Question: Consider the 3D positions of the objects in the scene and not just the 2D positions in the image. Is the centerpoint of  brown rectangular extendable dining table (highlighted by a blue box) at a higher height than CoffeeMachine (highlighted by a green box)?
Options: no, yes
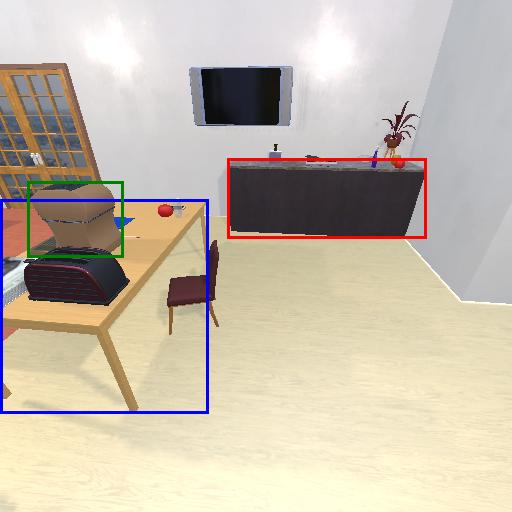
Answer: no